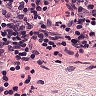
Metastatic tissue present: no